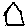
Label: house